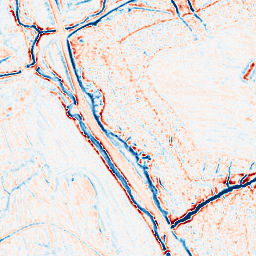
Category: edge_preserving
Decomposition family: bilateral
Decomposition parameters: d: 9
sigma_color: 25
sigma_space: 25
Upsampling method: bilinear
Upsampling parameters: scale: 8
Upsampling scale: 8